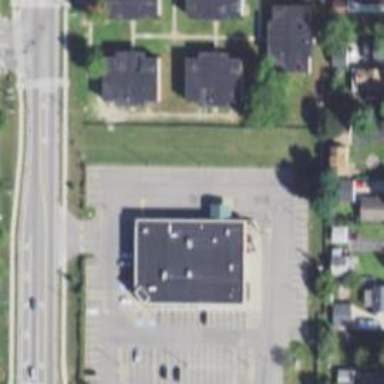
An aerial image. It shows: Pharmacy providing healthcare services.